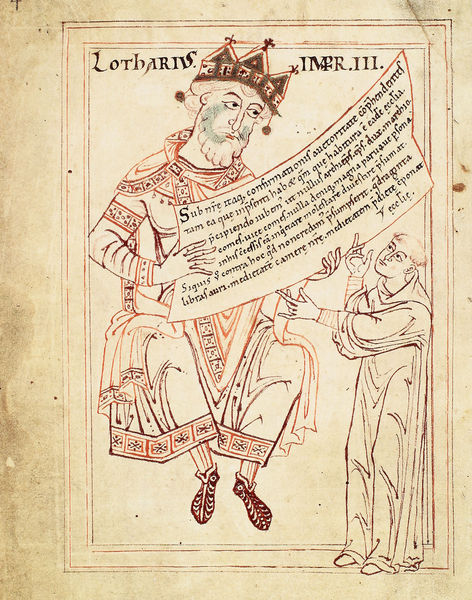
Titel: Kopialbuch des Klosters Vornbach ( Formbach )
Institution: München, Bayerisches Hauptstaatsarchiv
Schlagwörter: hand, mann, finger, männer, orange, schwarz, zeichnung, rot, alt, bart, falten, kutte, mantel, sitzend, brosche, krone, schrift, papier, schuhe, kaiser, könig, inschrift, lesen, schriftzeichen, zeigen, buch, seite, illustration, text, herrscher, buchseite, flecken, kolorit, mönch, rötel, herscher, buchmalerei, thronend, imperator, bildfeld, mantek, lothar, impr., lotharis, önigkaiser